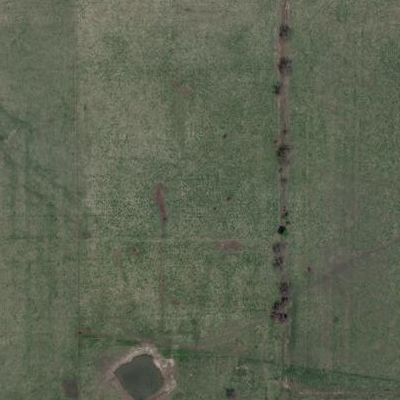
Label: aGrass